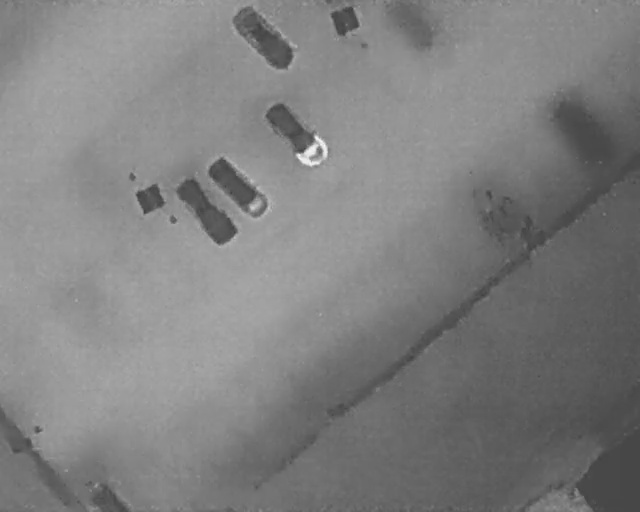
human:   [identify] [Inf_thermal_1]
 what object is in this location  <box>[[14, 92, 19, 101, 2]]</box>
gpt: <ref>1 medium car at the bottom left</ref>